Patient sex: M
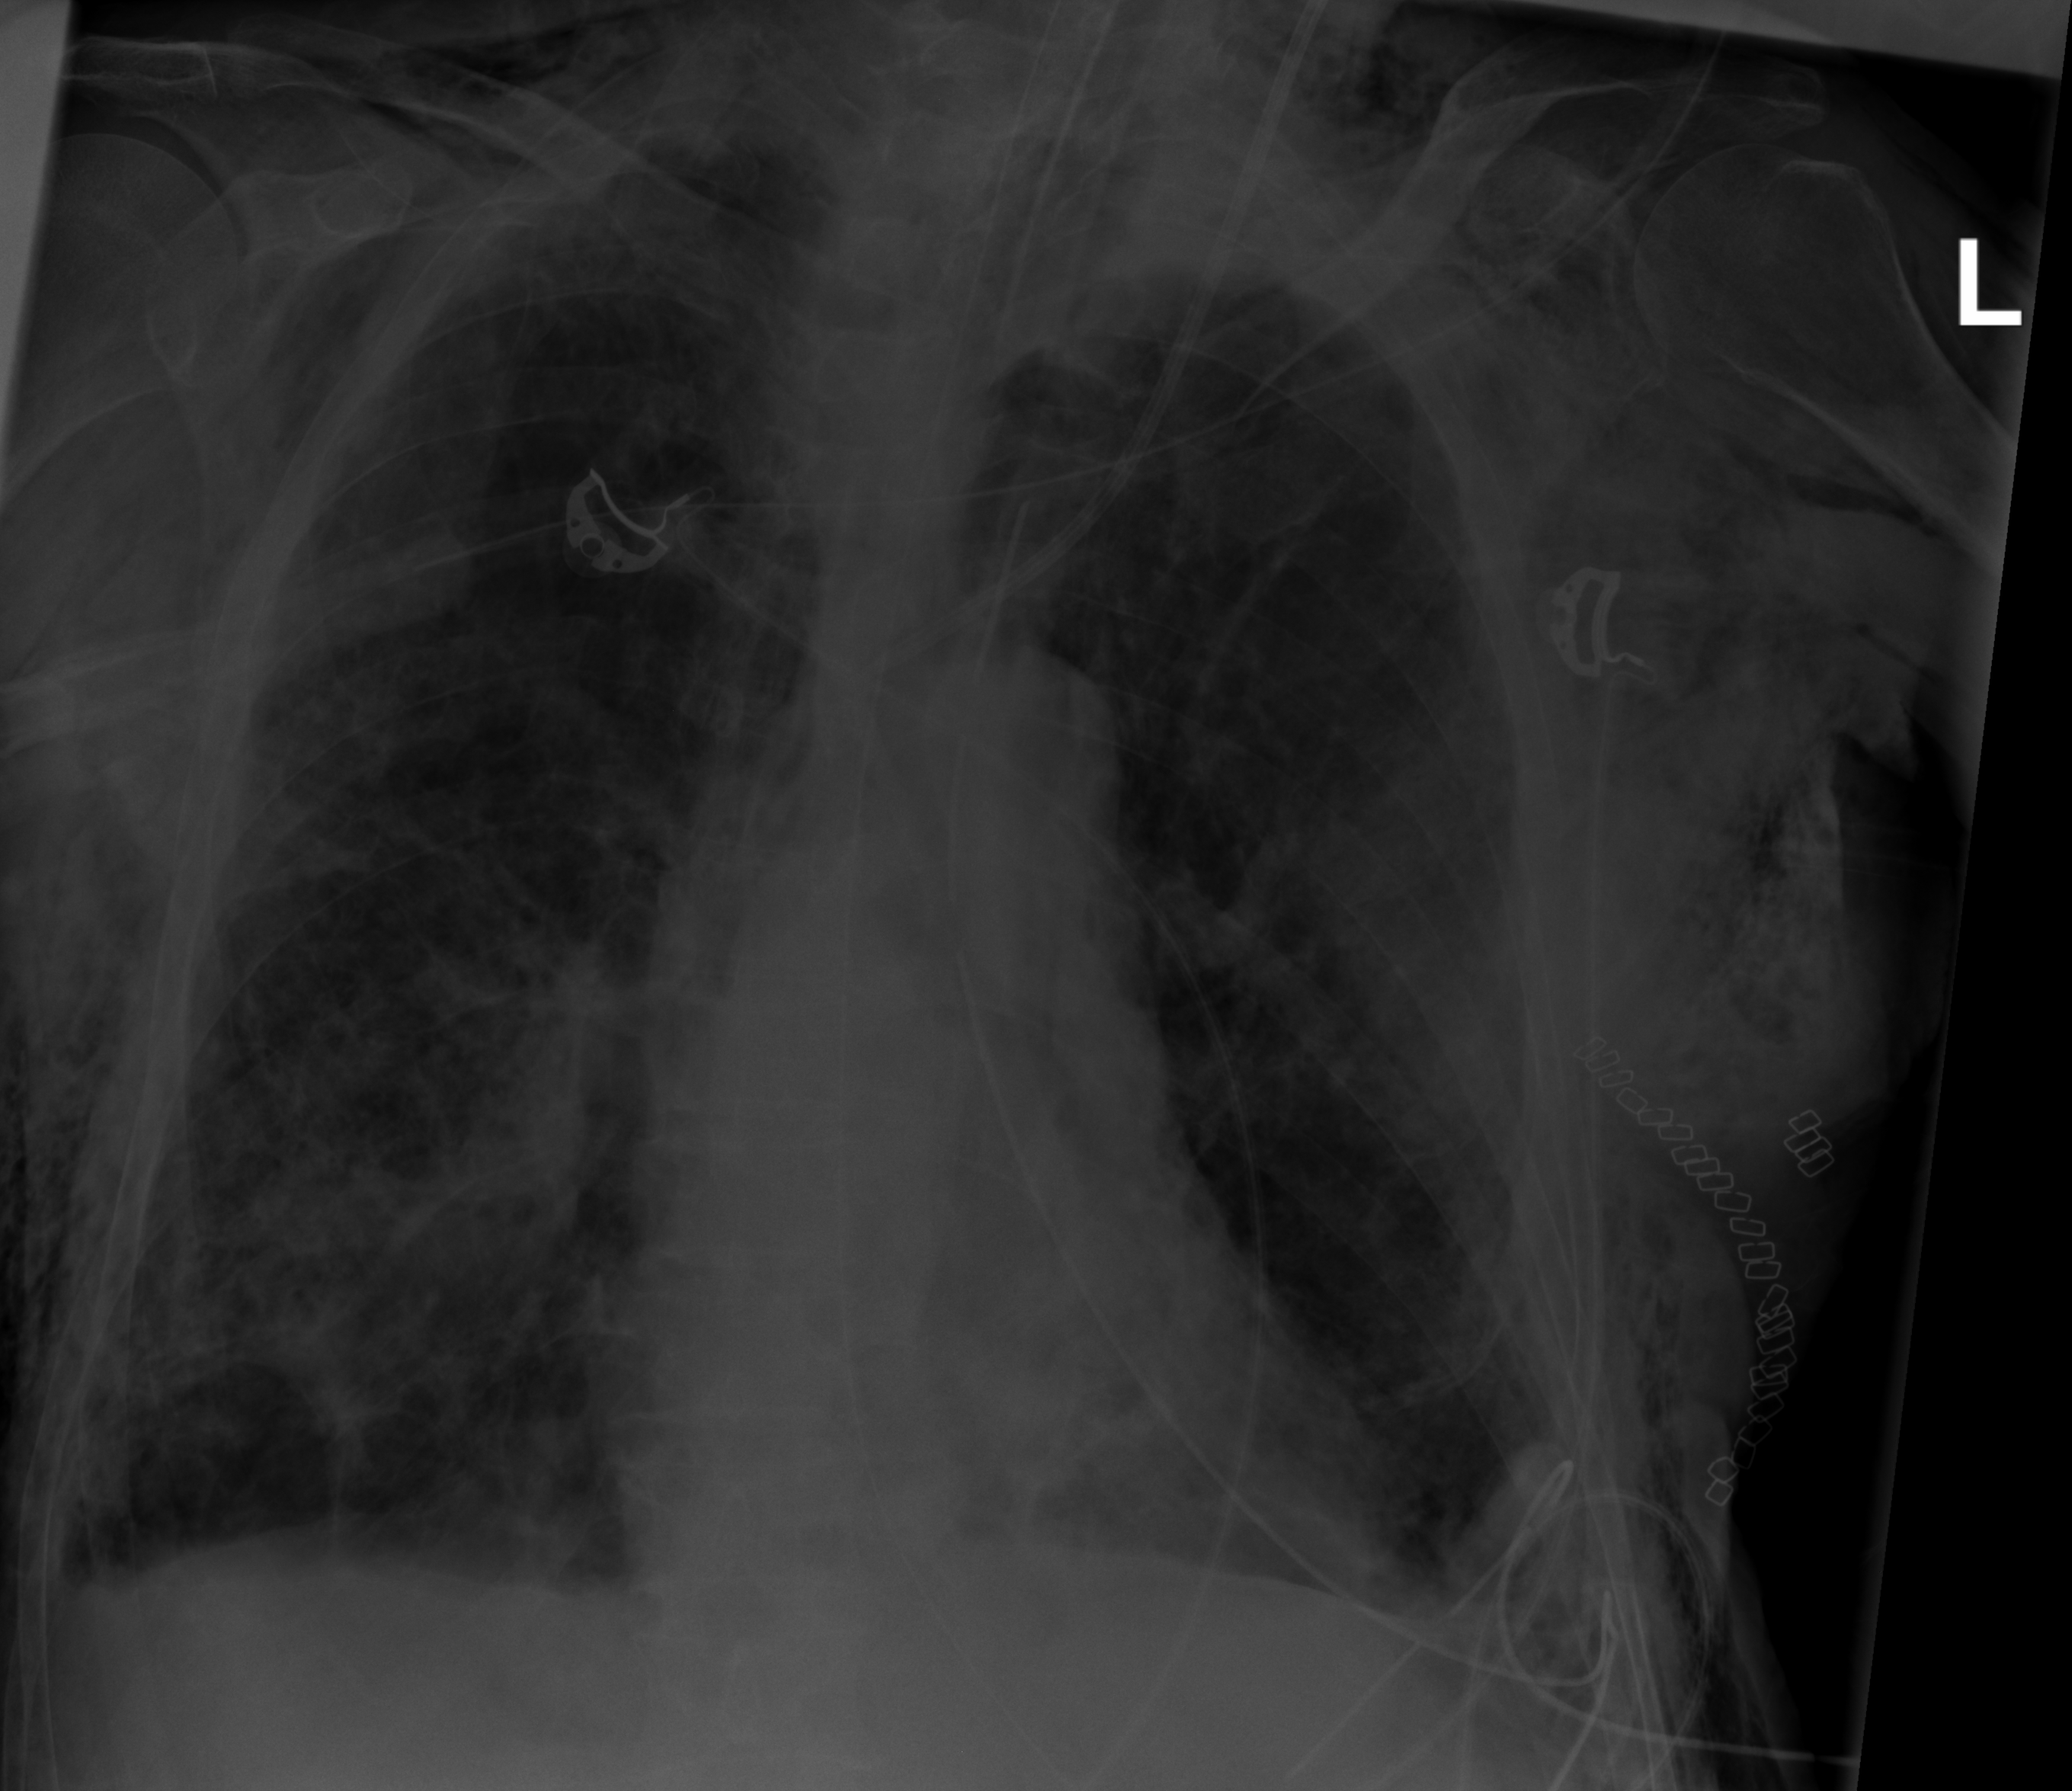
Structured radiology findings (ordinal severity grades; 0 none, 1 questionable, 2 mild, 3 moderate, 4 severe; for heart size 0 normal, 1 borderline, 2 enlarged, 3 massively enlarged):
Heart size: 0
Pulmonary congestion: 0
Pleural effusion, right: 2
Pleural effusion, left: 2
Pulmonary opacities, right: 2
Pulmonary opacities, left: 2
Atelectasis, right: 3
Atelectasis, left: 2